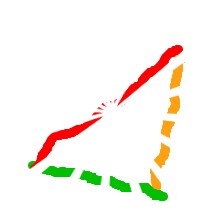
Shape: triangle